Question: I have a form with a DataGridView. I format it like this:
'''
dgvECN.AutoSizeColumnsMode = DataGridViewAutoSizeColumnsMode.None
dgvECN.Columns(0).Width = 50
...
dgvECN.Columns(15).Width = 100
dgvECN.DefaultCellStyle.WrapMode = DataGridViewTriState.True
'''
The grid always has more data than will appear on one screen, so I rely on scrollbars -- primarily the vertical. If I grab the scrollbar with the mouse and drag it as far down as it will go, it stops maybe ~97% of the way down the bar, as if I'd reached the bottom and there are more rows of data that I haven' not yet scrolled to. I can release the scrollbar and grab it again and drag it down and it will go down further, but not all the way. On the fourth try (with the current data), it reaches the bottom.
I can hold down the down-arrow at the bottom of the scroll-bar and that works. I can cursor/arrow down or page-down all the way to the bottom. When I do any of those things, the scroll-handle jitters down and then up a little like it's recalculating or something.
I have tried having the form load with the bottom of the data showing by using:
'''
dgvECN.FirstDisplayedScrollingRowIndex = dgvECN.RowCount - 1
'''
But that scrolls the view to around the region of data where the grid seems to initially think the bottom is, rather than the actual bottom.
I this is my first time working with wrapping text inside the grid's cells, so I suspect that as a cause.
But I've been reading and reading and while I've found plenty of exotic bugs and errors that sound related at first, they all end up not being my issue and I haven't found anything that fixes it.
Feel free to ask in the comment for specific info about my project, I'm not sure what you might need to help diagnose this. And thanks for your time!
ETA: .NET 4.0 and VS Express 2013, in case it matters.
ETA2: I've attempted to set the on-load display so that it's showing the bottom of the data rather than that top. I'm doing this with:
'''
dgvECN.CurrentCell = dgvECN.Item(0, dgvECN.Rows.Count - 1)
'''
But that doesn't actually take it to the bottom of the data. I imagine this is a manifestation of the same error.
ETA3: This is what it looks like when it loads with the current cell set to the bottom row:

ETA4: the DataGridView Designer code:
'''
'
'dgvECN
'
Me.dgvECN.AllowUserToAddRows = False
Me.dgvECN.AllowUserToDeleteRows = False
Me.dgvECN.AllowUserToOrderColumns = True
Me.dgvECN.Anchor = CType((((System.Windows.Forms.AnchorStyles.Top Or System.Windows.Forms.AnchorStyles.Bottom) _
Or System.Windows.Forms.AnchorStyles.Left) _
Or System.Windows.Forms.AnchorStyles.Right), System.Windows.Forms.AnchorStyles)
Me.dgvECN.AutoSizeColumnsMode = System.Windows.Forms.DataGridViewAutoSizeColumnsMode.Fill
Me.dgvECN.AutoSizeRowsMode = System.Windows.Forms.DataGridViewAutoSizeRowsMode.DisplayedCellsExceptHeaders
Me.dgvECN.ColumnHeadersHeightSizeMode = System.Windows.Forms.DataGridViewColumnHeadersHeightSizeMode.AutoSize
Me.dgvECN.Columns.AddRange(New System.Windows.Forms.DataGridViewColumn() {Me.Check})
Me.dgvECN.EditMode = System.Windows.Forms.DataGridViewEditMode.EditProgrammatically
Me.dgvECN.Location = New System.Drawing.Point(3, 3)
Me.dgvECN.Name = "dgvECN"
Me.dgvECN.Size = New System.Drawing.Size(1102, 670)
Me.dgvECN.TabIndex = 5
'''
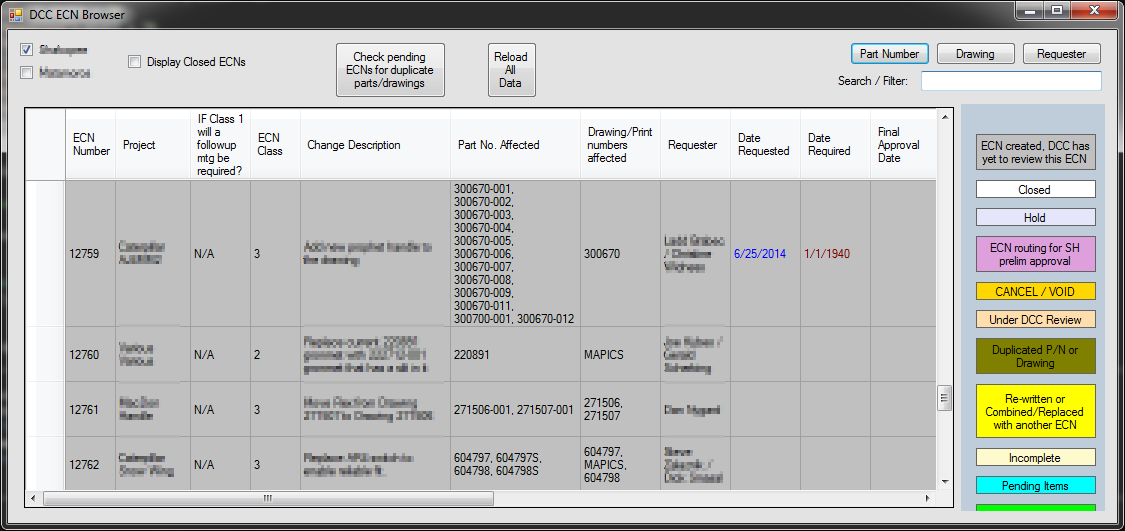
Answer: Here is a test program for this problem (written in C#, but should be applicable to VB). It assumes you have one 'DataGridView' named dataGridView1.
The 'AutoSizeRowsMode' property should be set to 'DataGridViewAutoSizeRowsMode.AllCells' to avoid the problem you are facing.
'''
DataTable data = new DataTable("Example");
data.Columns.Add("1");
data.Columns.Add("2");
data.Columns.Add("3");
data.Columns.Add("4");
for (int i = 0; i < 2000; i++)
{
data.Rows.Add(new []
{
"1",
"2",
"LONG STRING THAT SHOULD WRAP TO MULTIPLE LINES",
"4"
});
}
data.Rows.Add(new[]
{
"1",
"2",
"LONG STRING THAT SHOULD WRAP TO MULTIPLE LINES",
"Last Row!!!"
});
dataGridView1.AllowUserToAddRows = false;
dataGridView1.AllowUserToDeleteRows = false;
dataGridView1.AllowUserToOrderColumns = true;
dataGridView1.AutoSizeColumnsMode =DataGridViewAutoSizeColumnsMode.Fill;
dataGridView1.AutoSizeRowsMode = DataGridViewAutoSizeRowsMode.DisplayedCellsExceptHeaders; // Appears that this line should be 'AllCells' to avoid the problem you are facing
dataGridView1.ColumnHeadersHeightSizeMode = DataGridViewColumnHeadersHeightSizeMode.AutoSize;
dataGridView1.DefaultCellStyle.WrapMode = DataGridViewTriState.True;
dataGridView1.EditMode = DataGridViewEditMode.EditProgrammatically;
dataGridView1.DataSource = data;
'''